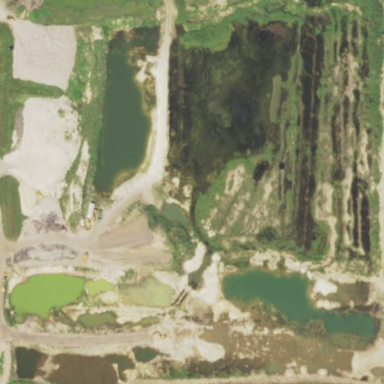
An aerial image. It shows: Quarry area.